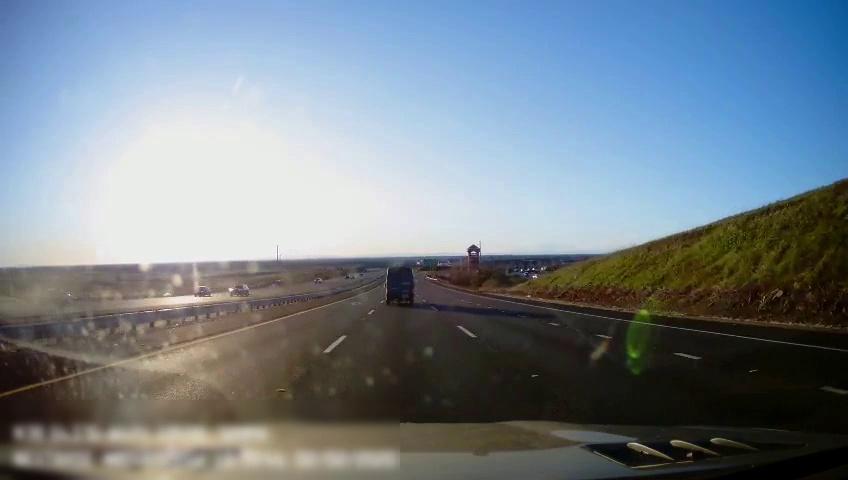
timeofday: Day
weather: Sunny
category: Drivable Space
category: Drivable Space
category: Vehicles | Truck
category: Vehicles | Car
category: Vehicles | SUV
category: Lanes | Current Lane
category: Lanes | Current Lane
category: Lanes | Alternate Lane
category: Lanes | Alternate Lane
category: Lanes | Alternate Lane